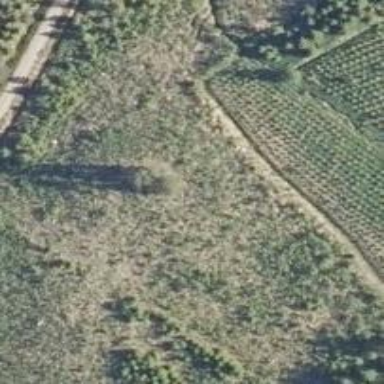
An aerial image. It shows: Clearcut man-made area surrounded by scrub vegetation.